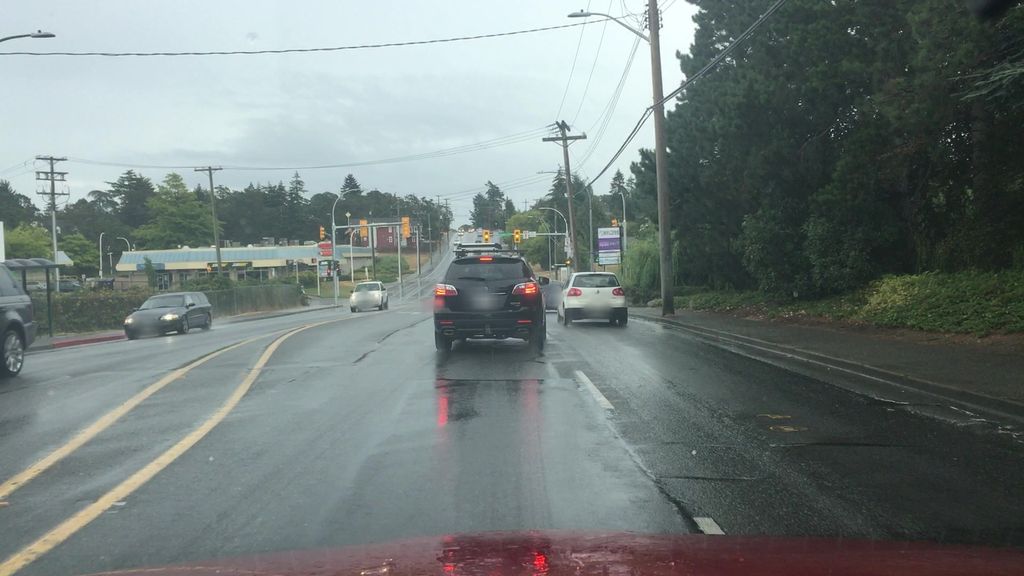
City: victoria